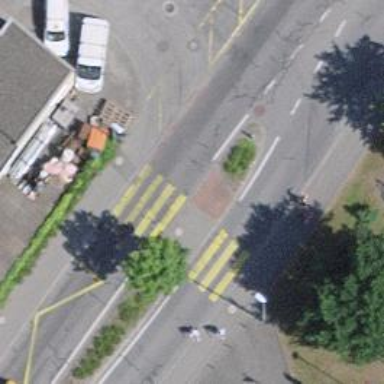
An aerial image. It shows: Uncontrolled zebra crossing with marked island on the road.